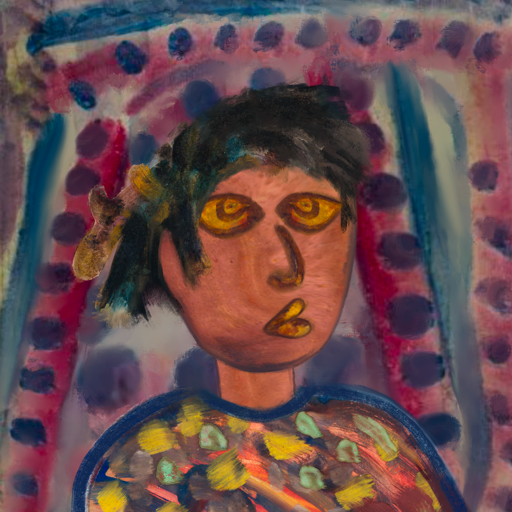
Background: HillGirl, Head And Neck Side: Mother_And_Son_Mother, Face Side: Comrade, Bust: Mother_And_Son_Mother, Hair Side: Pipe, Head Accessory: Blank, Second Necklace: Blank, Necklace: Blank, Baby: Blank